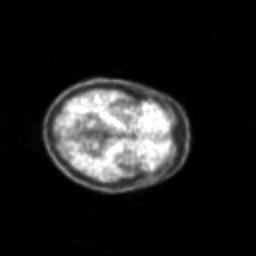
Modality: PET
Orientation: axial
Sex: female
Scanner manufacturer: siemens